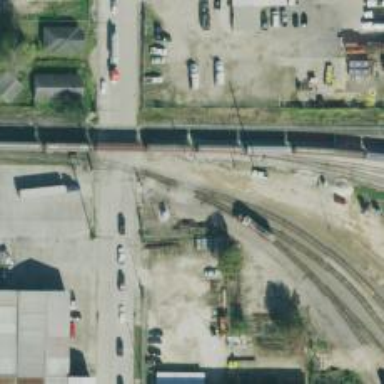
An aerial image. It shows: Rail spur service.